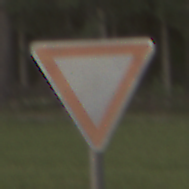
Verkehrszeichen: VorfahrtGewaehren
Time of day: SunriseSunset
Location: Outdoor (Nature)
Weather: Clear
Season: NotSpecified
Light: Natural